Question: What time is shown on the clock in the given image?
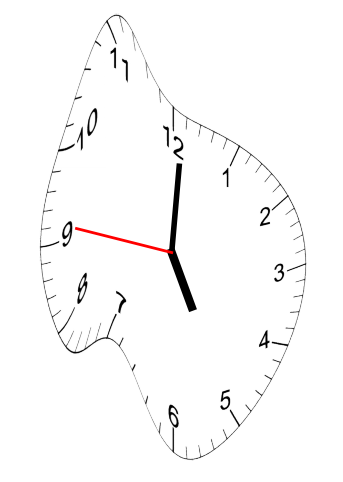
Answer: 05:00:46